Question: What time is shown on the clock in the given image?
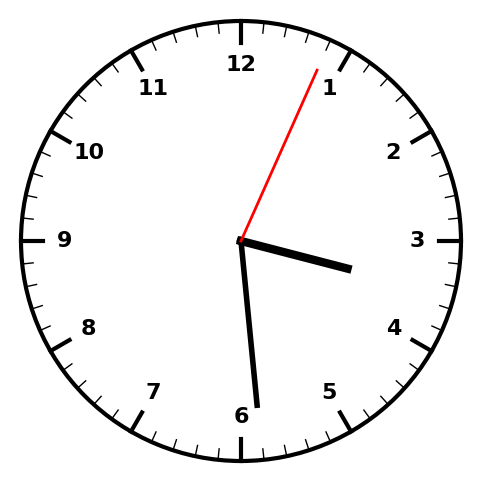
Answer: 03:29:04